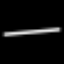
Label: line